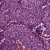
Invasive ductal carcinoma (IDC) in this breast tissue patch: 1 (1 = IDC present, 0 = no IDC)